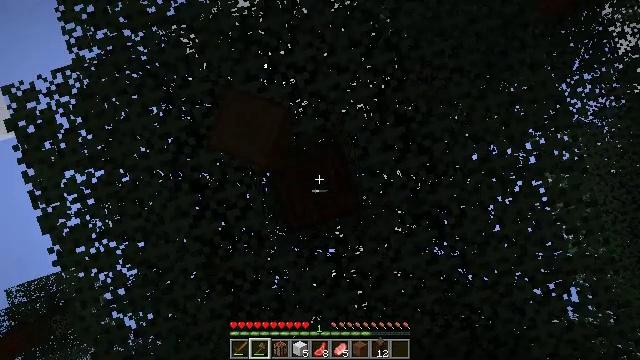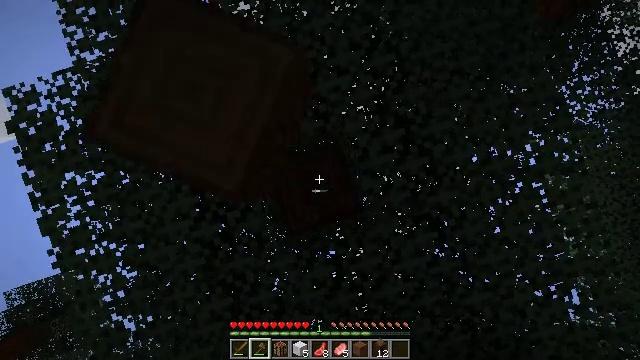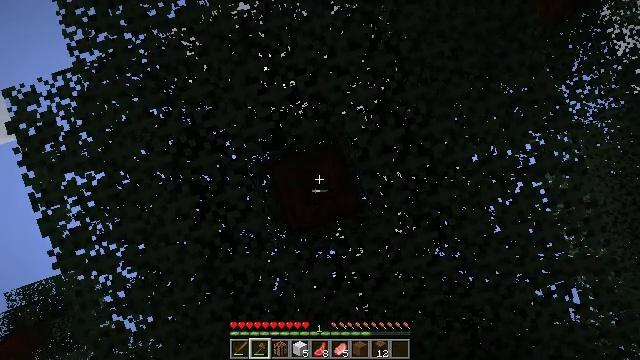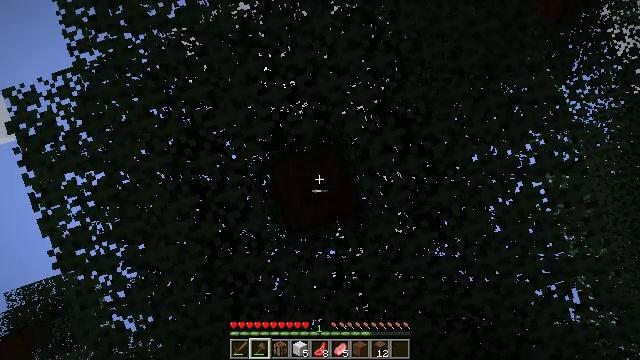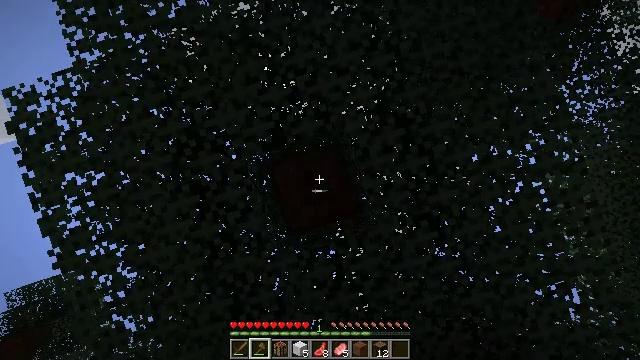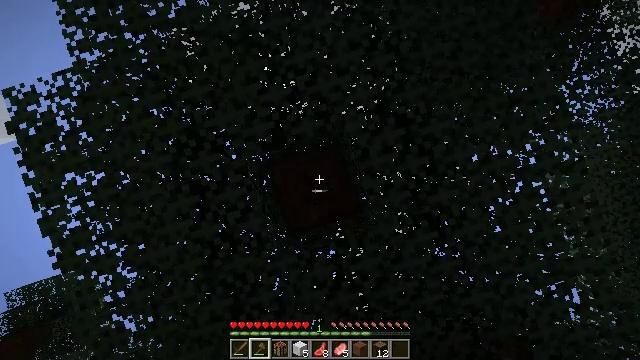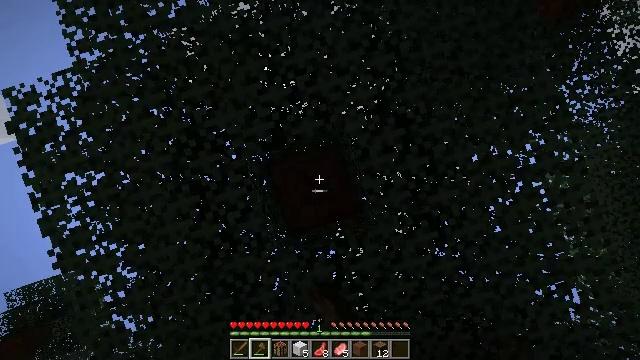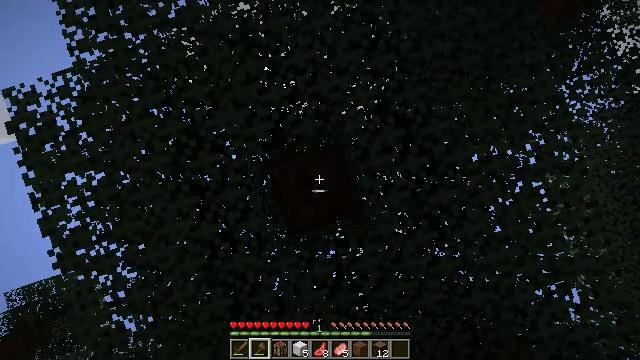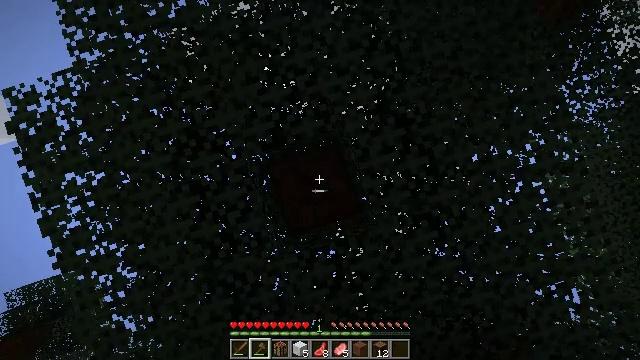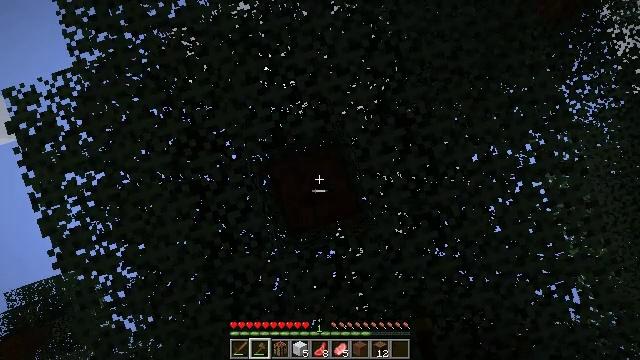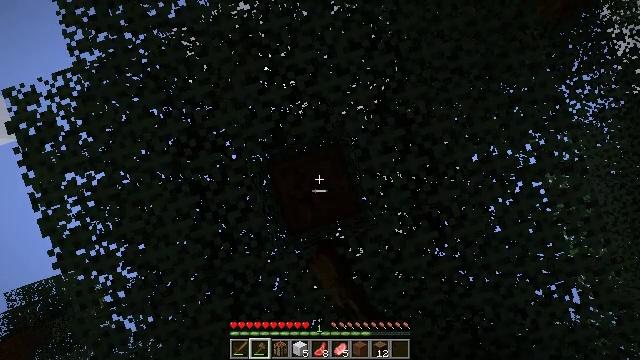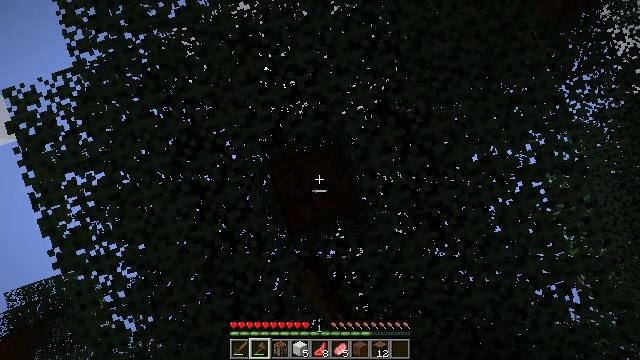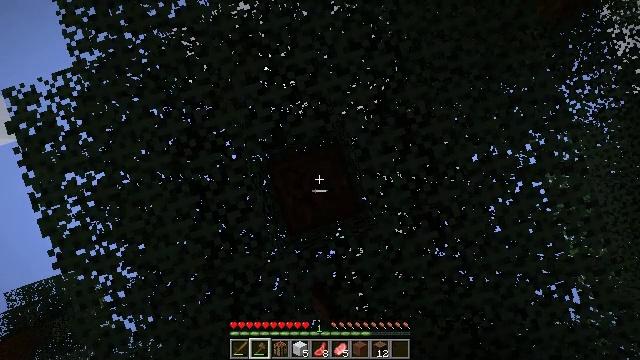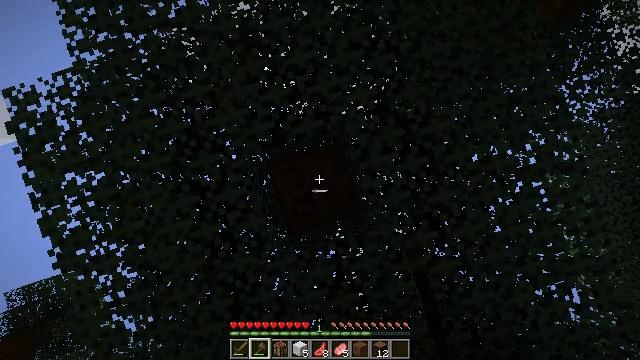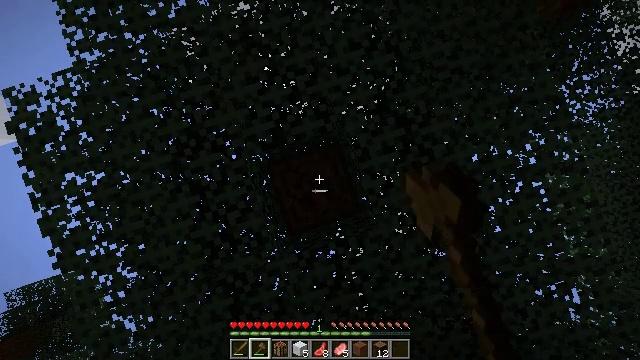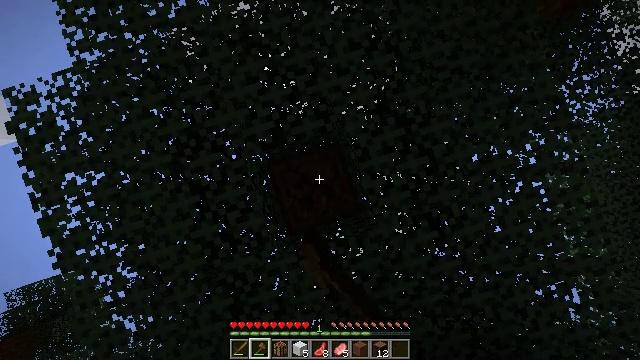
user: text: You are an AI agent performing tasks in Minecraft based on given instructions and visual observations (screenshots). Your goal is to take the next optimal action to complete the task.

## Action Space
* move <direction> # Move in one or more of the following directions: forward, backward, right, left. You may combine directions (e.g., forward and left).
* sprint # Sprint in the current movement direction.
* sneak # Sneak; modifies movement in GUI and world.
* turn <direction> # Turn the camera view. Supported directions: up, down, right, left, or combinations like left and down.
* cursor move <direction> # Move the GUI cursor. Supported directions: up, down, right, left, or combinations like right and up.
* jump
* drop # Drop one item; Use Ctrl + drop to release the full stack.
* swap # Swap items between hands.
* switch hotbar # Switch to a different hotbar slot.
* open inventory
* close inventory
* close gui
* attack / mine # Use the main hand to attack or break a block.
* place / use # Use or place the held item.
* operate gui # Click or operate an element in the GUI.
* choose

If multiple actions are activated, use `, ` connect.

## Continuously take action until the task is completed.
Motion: motion action
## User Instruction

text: Chop down the spruce log.
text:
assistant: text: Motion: attack / mine
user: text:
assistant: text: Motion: attack / mine
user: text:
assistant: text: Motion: attack / mine
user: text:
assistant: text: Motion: attack / mine
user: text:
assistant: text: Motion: attack / mine
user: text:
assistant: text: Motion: attack / mine
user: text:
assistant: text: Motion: attack / mine
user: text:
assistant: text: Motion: attack / mine
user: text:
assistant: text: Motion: attack / mine
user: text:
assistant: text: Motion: attack / mine
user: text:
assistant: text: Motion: attack / mine
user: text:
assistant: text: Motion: attack / mine
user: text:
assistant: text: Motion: attack / mine
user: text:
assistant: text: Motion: attack / mine
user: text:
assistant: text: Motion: attack / mine
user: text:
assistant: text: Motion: attack / mine
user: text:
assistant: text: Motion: attack / mine
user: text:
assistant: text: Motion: attack / mine
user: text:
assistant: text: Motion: attack / mine
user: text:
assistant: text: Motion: attack / mine
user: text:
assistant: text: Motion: attack / mine
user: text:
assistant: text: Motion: attack / mine
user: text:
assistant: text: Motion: attack / mine
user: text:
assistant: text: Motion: attack / mine
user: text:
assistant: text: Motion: attack / mine
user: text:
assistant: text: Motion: attack / mine
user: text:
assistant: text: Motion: attack / mine
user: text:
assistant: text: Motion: attack / mine
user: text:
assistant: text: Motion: attack / mine
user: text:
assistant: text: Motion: attack / mine